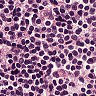
Metastatic tissue present: no